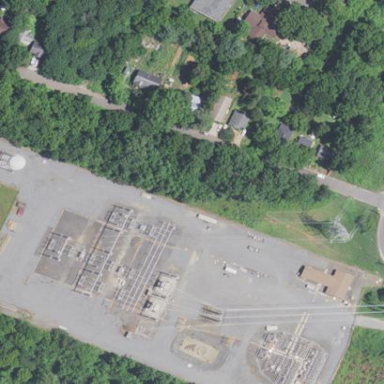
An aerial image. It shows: Power substation with transmission level designation. It is enclosed by fence.